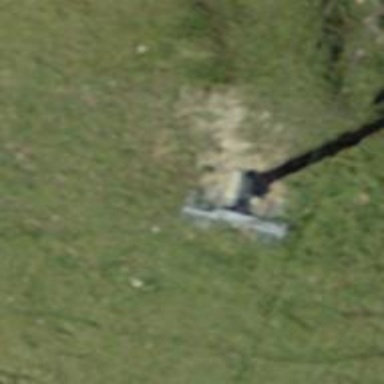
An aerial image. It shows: Pylon for aerialway.